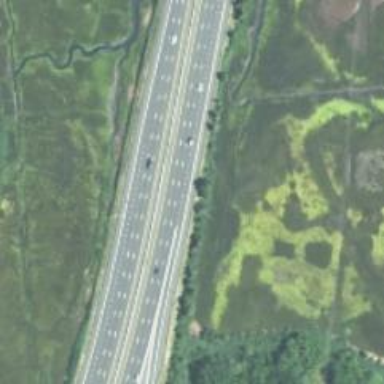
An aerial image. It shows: Motorway junction.